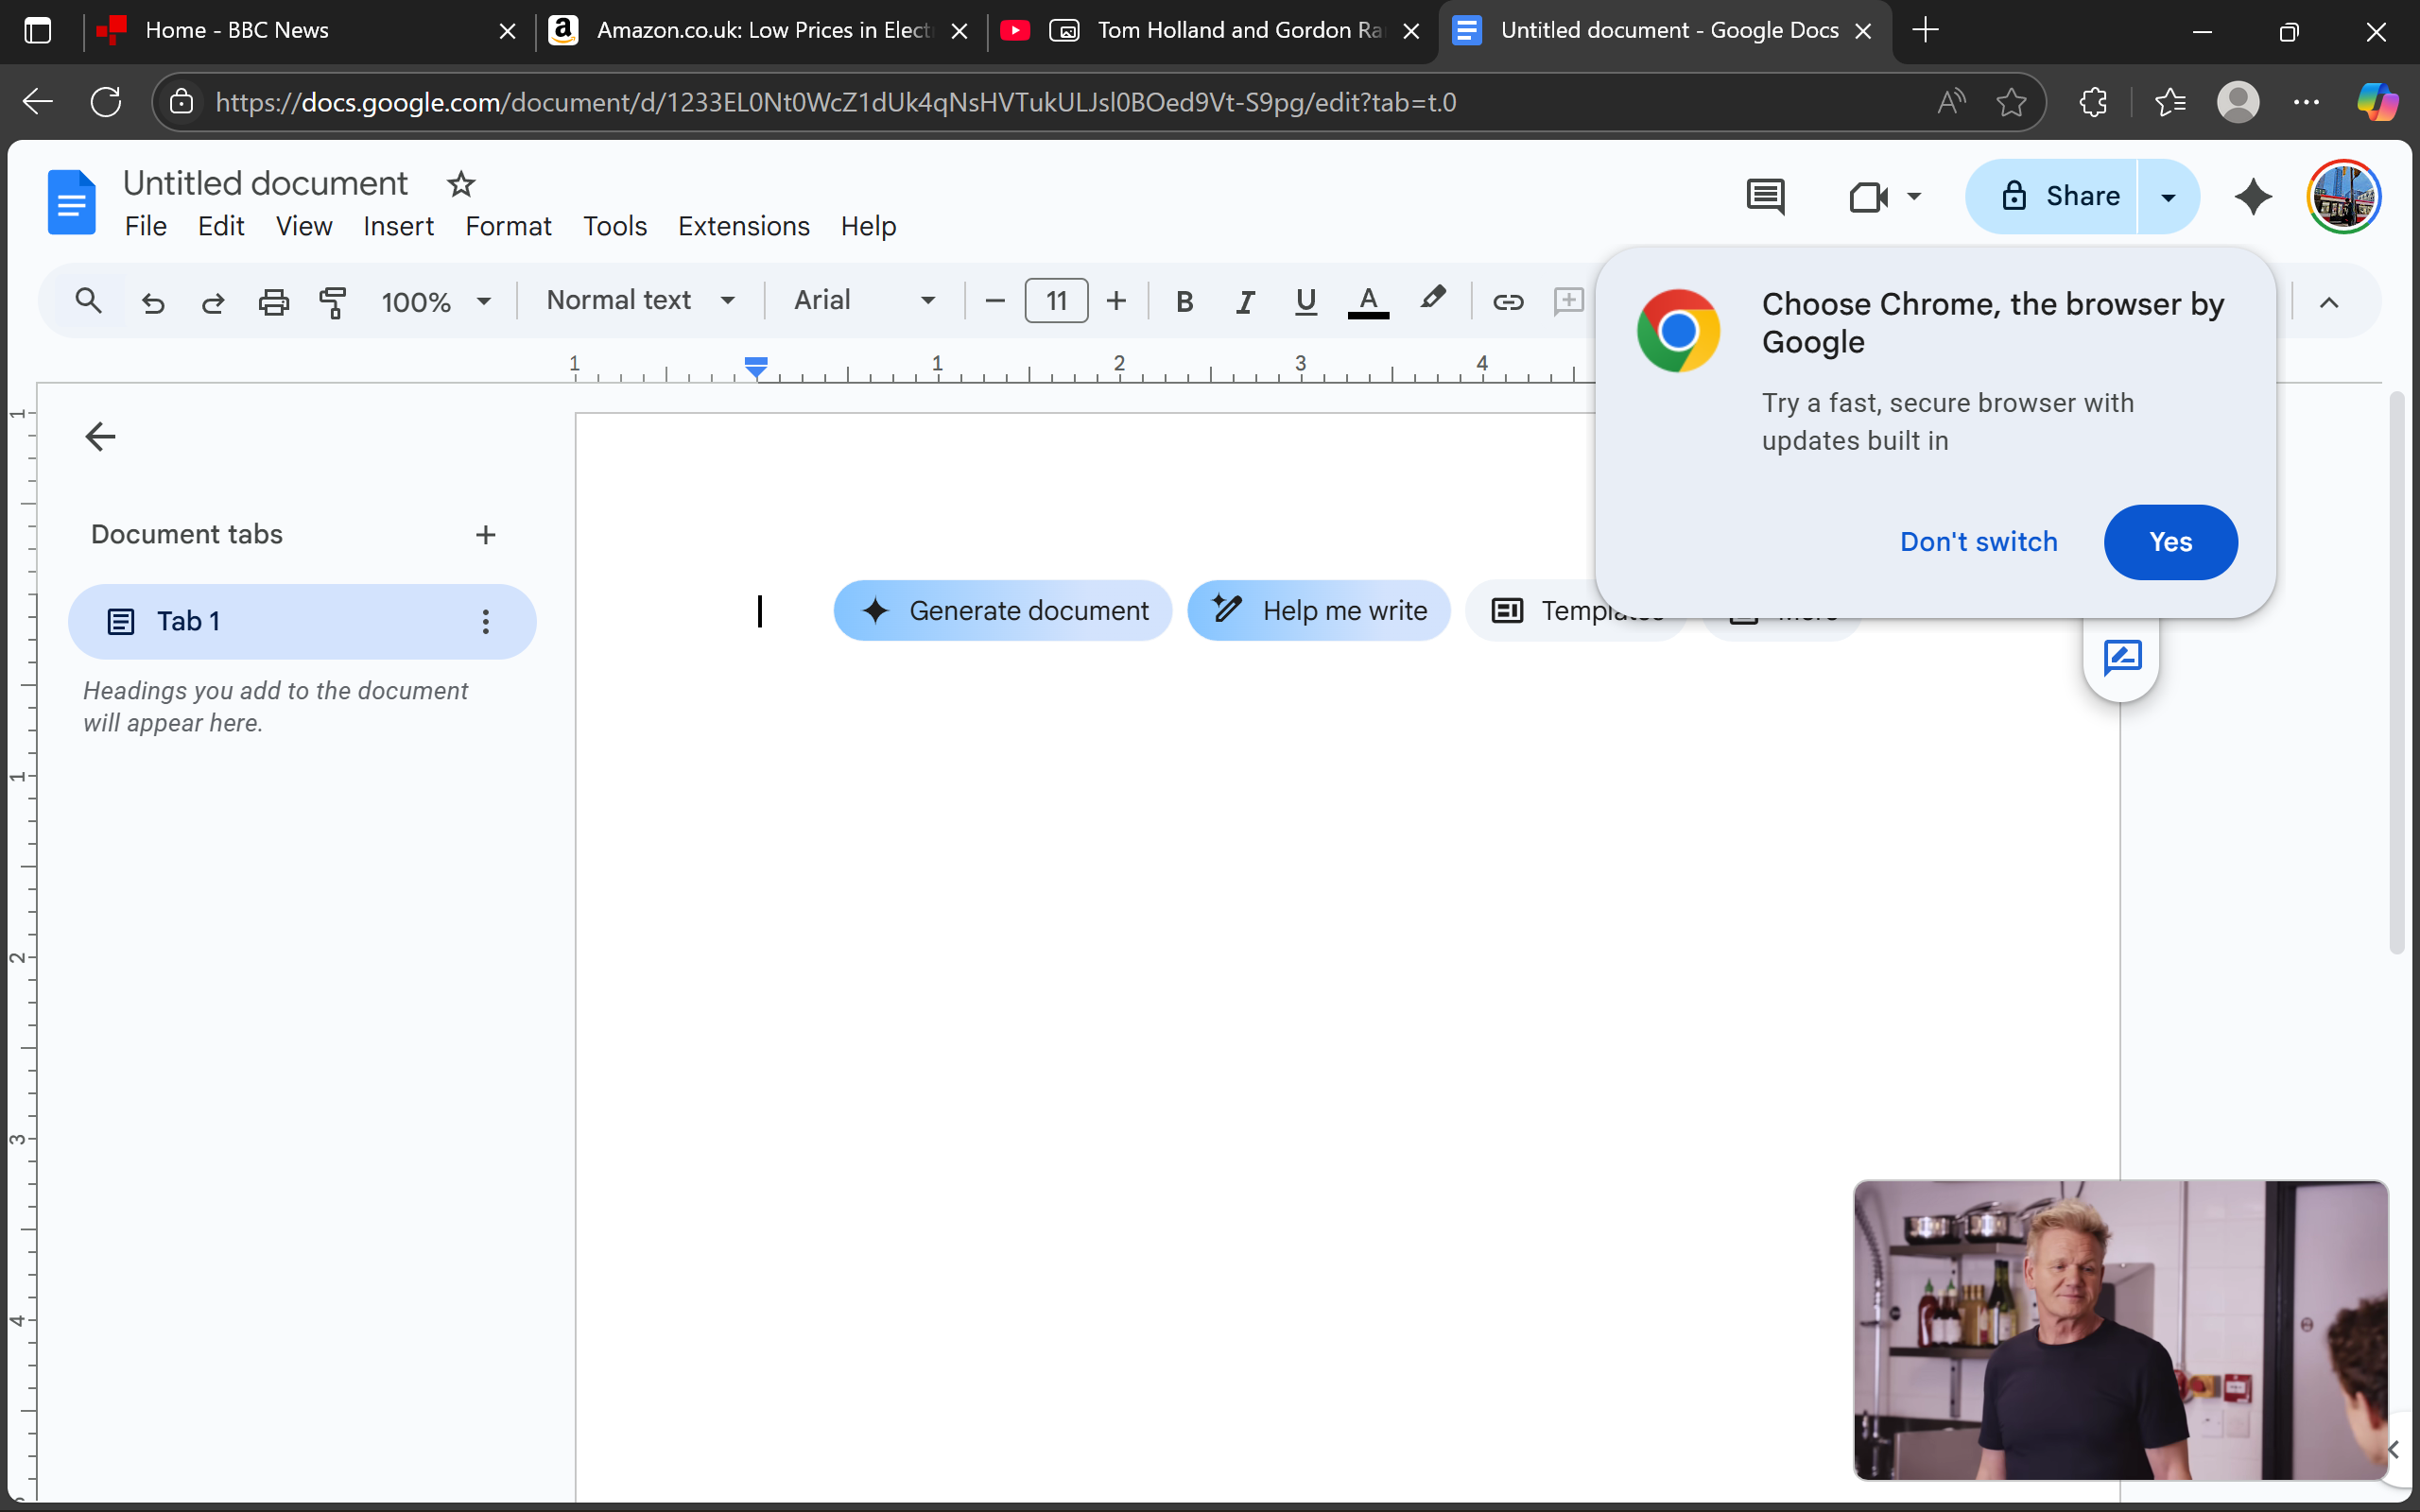
UI elements on screen:
"Desktop - window"
"Untitled document - Google Docs - window"
"System - menu bar - Contains commands to manipulate the window"
"System - menu item"
"title bar - value: Untitled document - Google Docs"
"Minimise - button - Moves the window out of the way"
"Maximise - button - Makes the window full screen"
"Close - button - Closes the window"
"Tom Holland and Gordon Ramsay Bond Over A Spicy Fried Chicken Sandwich - YouTube - window"
"System - menu bar - Contains commands to manipulate the window"
"System - menu item"
"title bar"
"Minimise - button - Moves the window out of the way"
"Maximise - button - Makes the window full screen"
"Close - button - Closes the window"
"Amazon.co.uk: Low Prices in Electronics, Books, Sports Equipment & more - window"
"System - menu bar - Contains commands to manipulate the window"
"System - menu item"
"title bar"
"Minimise - button - Moves the window out of the way"
"Maximise - button - Makes the window full screen"
"Close - button - Closes the window"
"Home - BBC News - window"
"System - menu bar - Contains commands to manipulate the window"
"System - menu item"
"title bar - value: Home - BBC News"
"Minimise - button - Moves the window out of the way"
"Maximise - button - Makes the window full screen"
"Close - button - Closes the window"
"window"
"Picture in picture - window"
"window"
"UI element"
"window"
"UI element"
"Taskbar - pane"
"pane"
"Running applications - pane"
"DesktopWindowXamlSource - pane"
"pane"
"grouping"
"Start - toggle button"
"graphic"
"Search - toggle button"
" - text"
"Search - text"
"Microsoft Edge - 2 running windows pinned - button"
"graphic"
"pinned - button"
"graphic"
"Spotify - 1 running window pinned - button"
"graphic"
"Adobe Lightroom Classic pinned - button"
"graphic"
"Adobe Premiere Pro 2025 pinned - button"
"graphic"
"Terminal - 1 running window - button"
"graphic"
"NVDA - 2 running windows - button"
"graphic"
"Visual Studio Code - 1 running window - button"
"Show Hidden Icons - button"
"68% - Charging - at mW: 20940 83% - Discharging - Remaining mWh: 29961 - button"
"Network vodafone61228A
Internet access - button"
"Volume Speaker (Realtek(R) Audio): Muted - button"
"Power Battery status: 83% remaining
3h 14min - button"
"Clock 22:34
‎21/‎08/‎2025 - button"
"Show Desktop - button"
"Welcome to NVDA - window"
"title bar - value: Welcome to NVDA"
"Close - button - Closes the window"
"Welcome to NVDA - dialog - Welcome to NVDA!
Most commands for controlling NVDA require you to hol..."
"Welcome to NVDA! - window"
"Welcome to NVDA! - text"
"Most commands for controlling NVDA require you to hold down the NVDA key while pressing other key..."
"Options - window"
"Options - grouping"
"Keyboard layout: - window"
"Keyboard layout: - text"
"Keyboard layout: - window"
"Keyboard layout: - combo box - value: laptop"
"Keyboard layout: - text - value: laptop"
"Open - button"
"Use CapsLock as an NVDA modifier key - window"
"Use CapsLock as an NVDA modifier key - check box"
"Start NVDA after I sign in - window"
"Start NVDA after I sign in - check box"
"Show this dialog when NVDA starts - window"
"Show this dialog when NVDA starts - check box"
"OK - window"
"OK - button"
"window"
"UI element"
"window"
"Spotify – Liked Songs - document"
"section"
"window"
"pane"
"window"
"pane"
"window"
"Desktop - list"
"Recycle Bin - list item"
"Adobe Acrobat - list item"
"Adobe Digital Editions 4.5 - list item"
"Attack SharkX3Mouse - list item"
"Audacity - list item"
"Edit - list item"
"HP Support Assistant - list item"
"Imaging Edge Desktop - list item"
"Remote - list item"
"Riot Client - list item"
"Ryzen Controller - list item"
"Steam - list item"
"VALORANT - list item"
"Viewer - list item"
"AddonTemplate-master - list item"
"nvda_dumps - list item"
"treetojson - list item"
"Tree2JSON.nvda-addon - list item"
"treetojson.zip - list item"